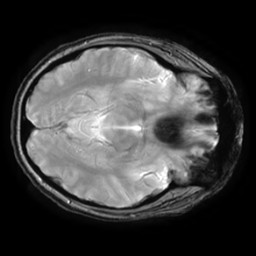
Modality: T2starw
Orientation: axial
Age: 37
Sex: female
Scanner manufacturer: ge
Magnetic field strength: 3 T
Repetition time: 0.65 s
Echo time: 0.02 s